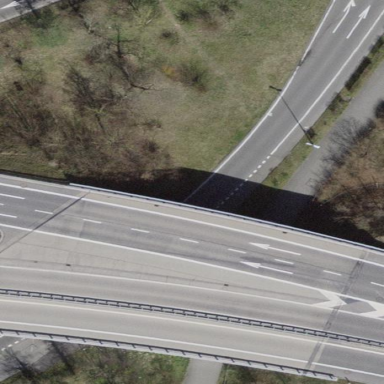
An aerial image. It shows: Man-made bridge.